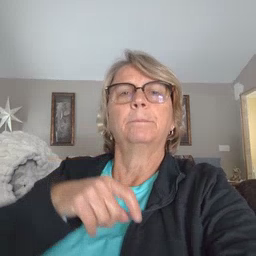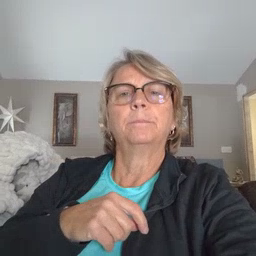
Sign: time